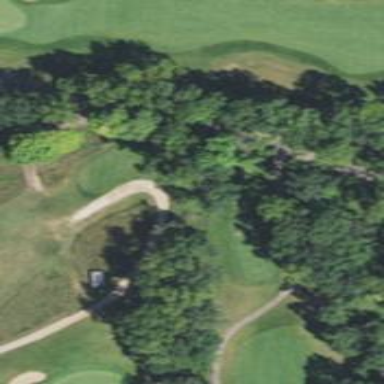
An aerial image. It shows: Path for both roads and golfers.